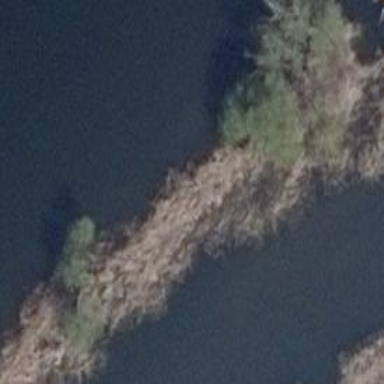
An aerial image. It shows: Swamp in wetland area.